Interaction volume radius: 5 \u00c5
Interaction volume height: 10 \u00c5
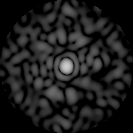
Disorder parameter: 0.767